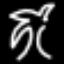
Label: palm tree